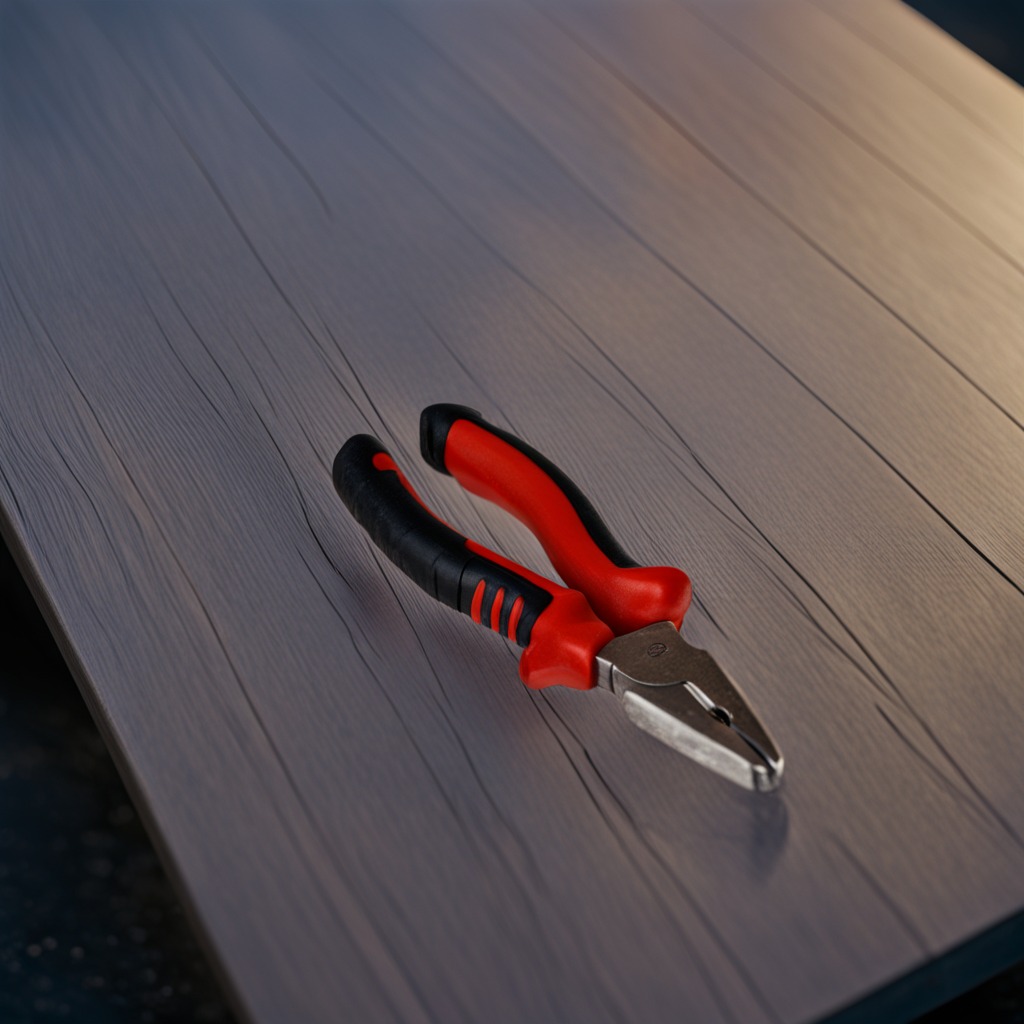
A plier is lying on a table with burn marks in a small garage at twilight.